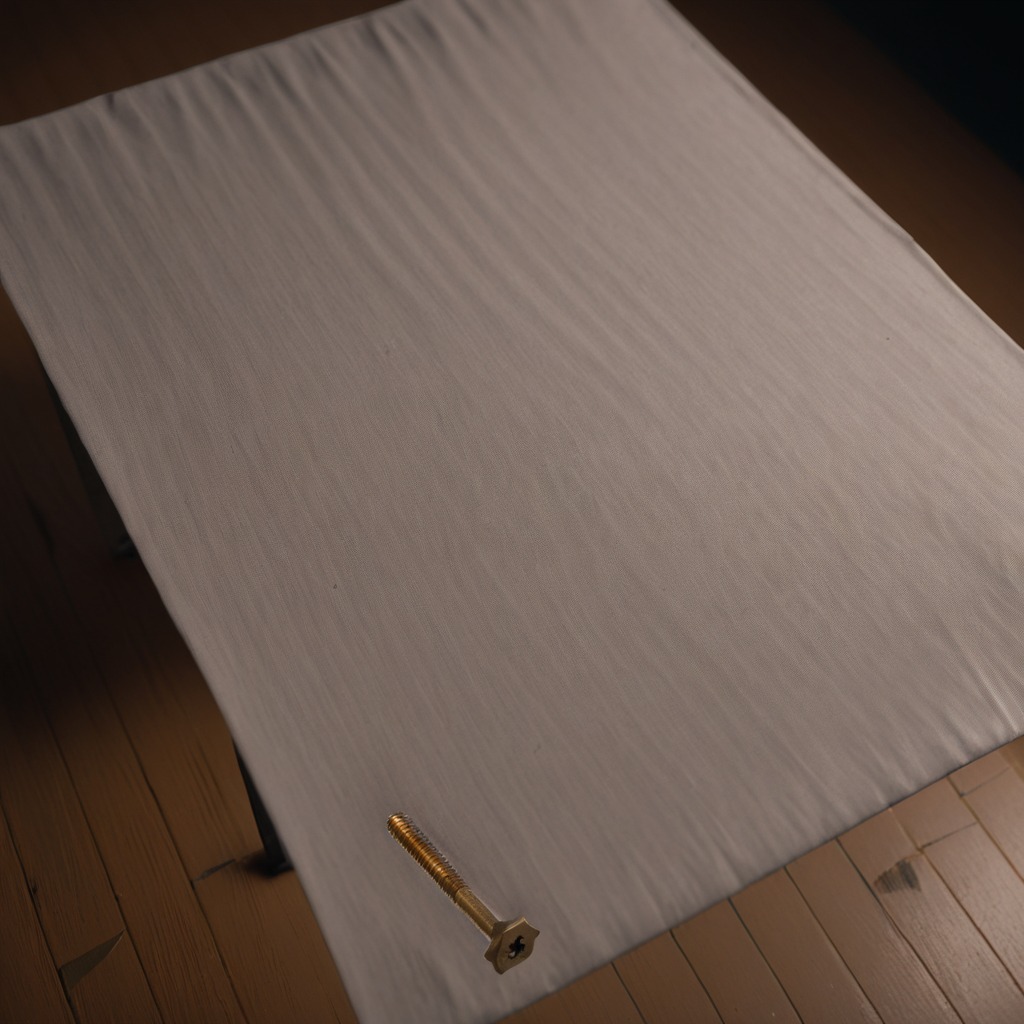
A metal screw lies on the wooden table.